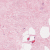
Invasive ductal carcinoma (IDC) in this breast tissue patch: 0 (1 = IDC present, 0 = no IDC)